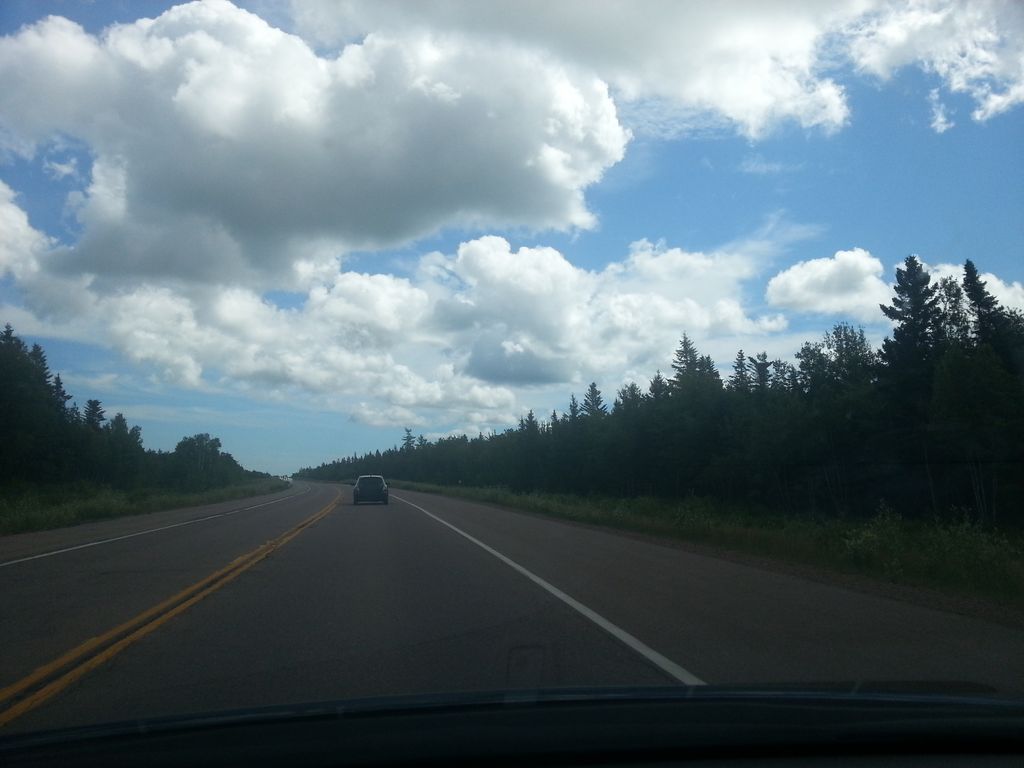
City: charlottetown